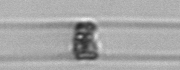
Label: Dactyliosolen_blavyanus